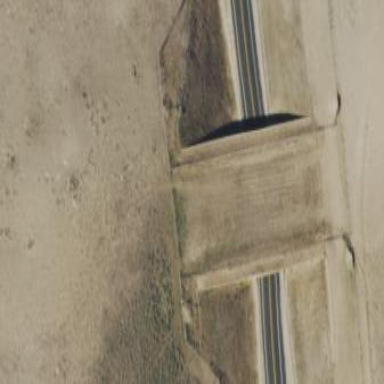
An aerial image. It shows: Wildlife crossing bridge over grassland area.